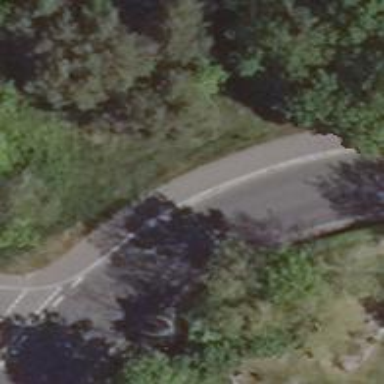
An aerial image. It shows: Primary road with asphalt surface.